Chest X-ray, PA view. Patient: 50 years old, sex F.
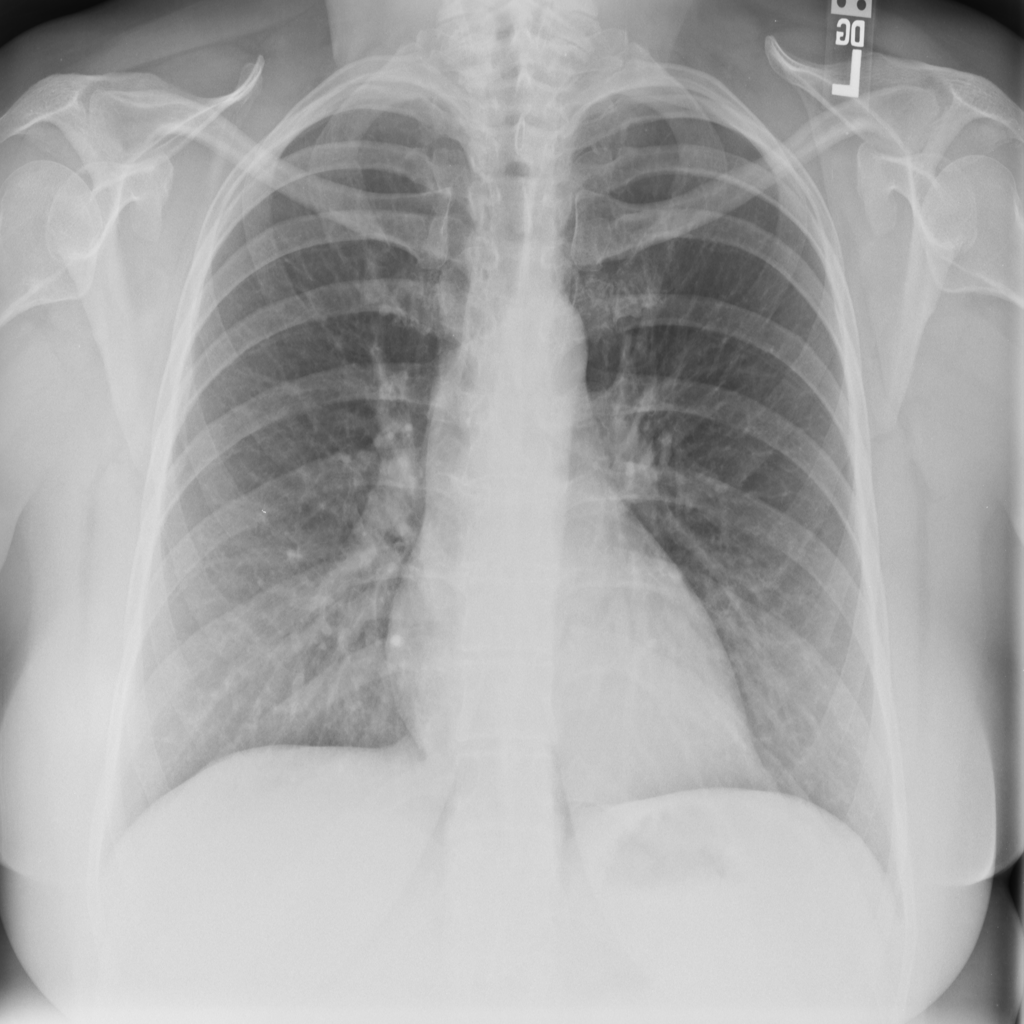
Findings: No Finding